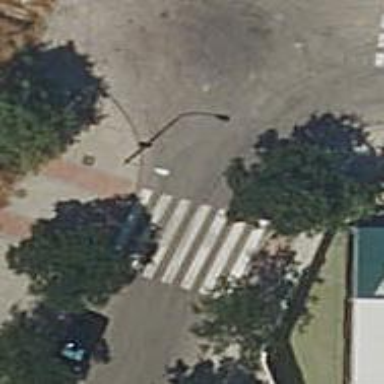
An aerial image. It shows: Zebra crossing on the road.